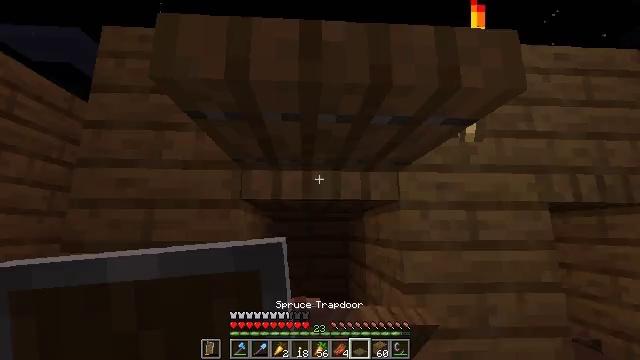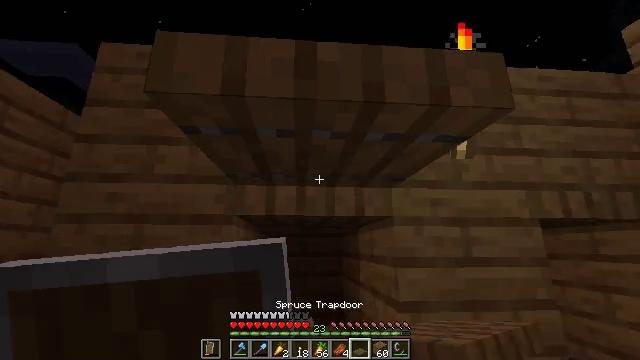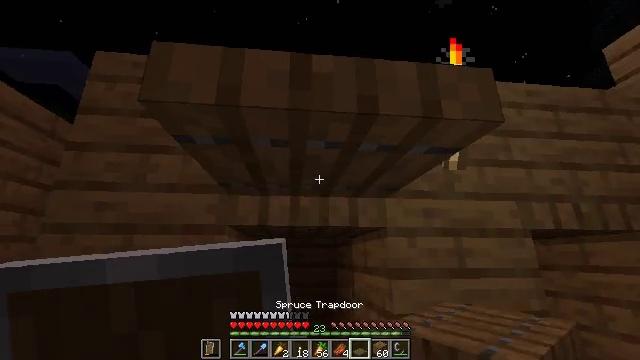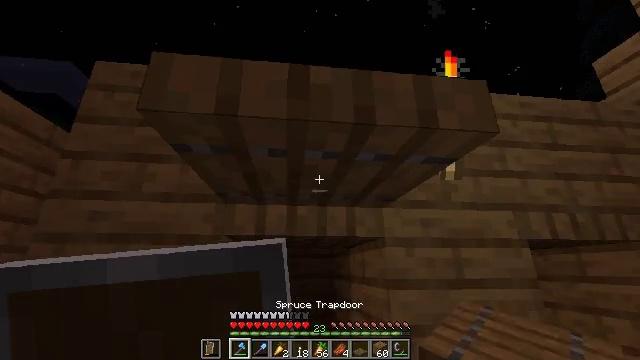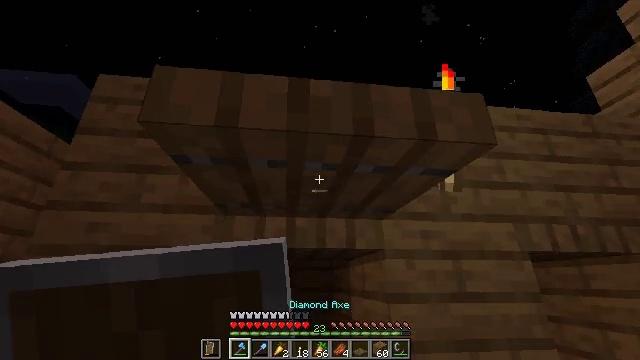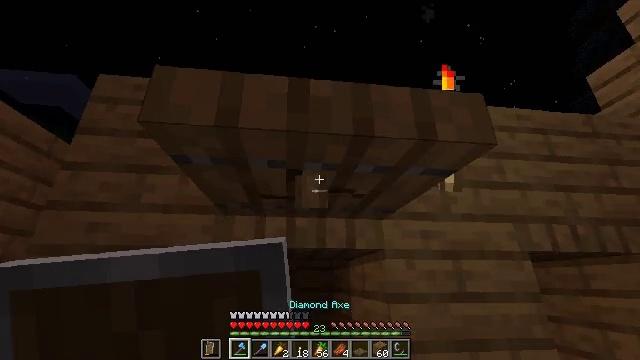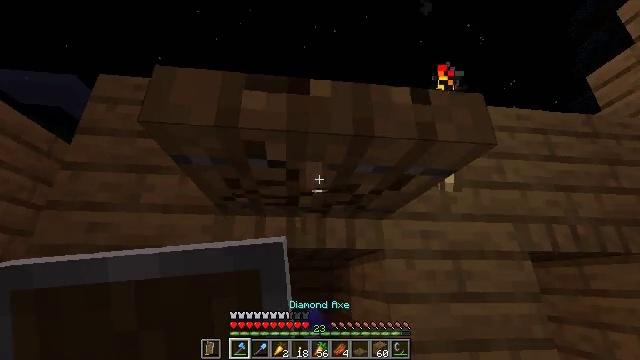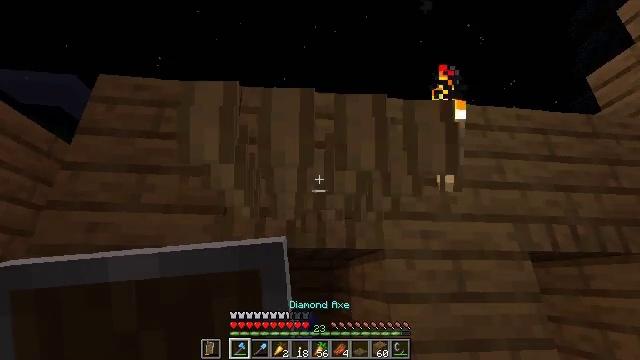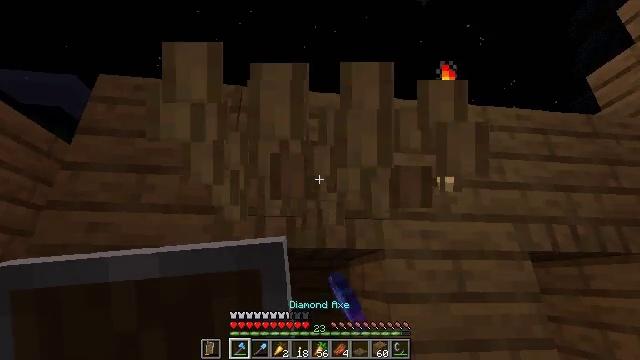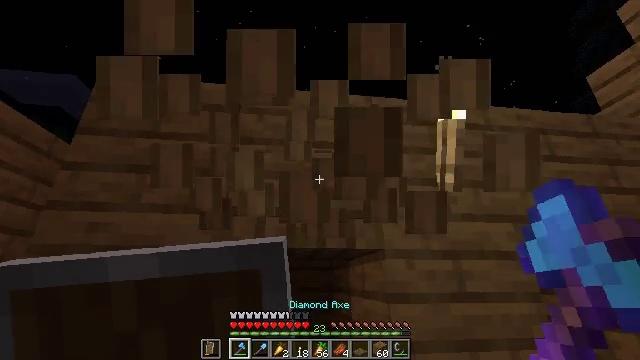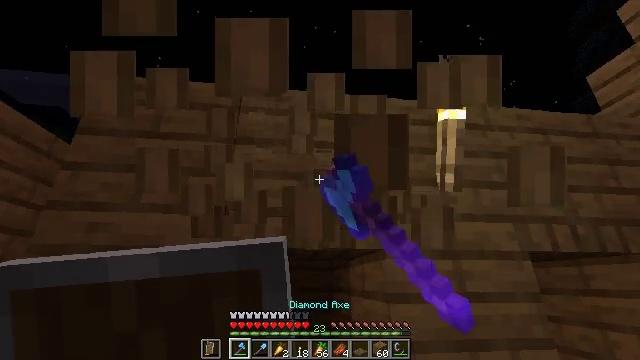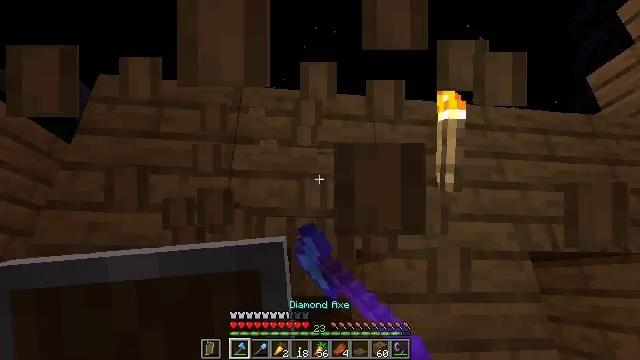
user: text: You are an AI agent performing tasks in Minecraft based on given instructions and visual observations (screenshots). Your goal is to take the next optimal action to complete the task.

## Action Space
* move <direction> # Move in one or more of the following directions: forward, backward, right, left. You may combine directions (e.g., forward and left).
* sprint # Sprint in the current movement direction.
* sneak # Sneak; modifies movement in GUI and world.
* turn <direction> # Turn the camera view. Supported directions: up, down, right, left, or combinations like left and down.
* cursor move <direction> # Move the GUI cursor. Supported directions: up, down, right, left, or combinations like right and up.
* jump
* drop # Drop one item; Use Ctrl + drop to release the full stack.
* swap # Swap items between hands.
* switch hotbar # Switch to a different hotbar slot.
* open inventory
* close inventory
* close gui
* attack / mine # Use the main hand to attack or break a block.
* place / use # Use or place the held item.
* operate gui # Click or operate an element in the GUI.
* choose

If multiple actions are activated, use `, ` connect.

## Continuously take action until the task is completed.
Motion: motion action
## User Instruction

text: Destroy the spruce trapdoor to collect it.
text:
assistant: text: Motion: turn right and up
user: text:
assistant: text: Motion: turn right and up
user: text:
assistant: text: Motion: turn up, switch to hotbar 1
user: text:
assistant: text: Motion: turn up, switch to hotbar 1
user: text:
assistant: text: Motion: attack / mine, switch to hotbar 1
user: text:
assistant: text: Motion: attack / mine
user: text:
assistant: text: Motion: attack / mine
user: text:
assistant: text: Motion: attack / mine
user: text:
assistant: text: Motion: attack / mine
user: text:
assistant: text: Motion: attack / mine
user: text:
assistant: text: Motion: attack / mine
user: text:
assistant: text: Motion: attack / mine